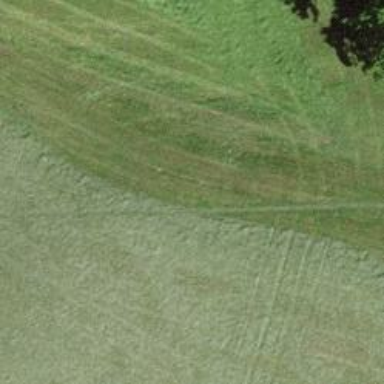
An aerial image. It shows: Grassy path.